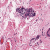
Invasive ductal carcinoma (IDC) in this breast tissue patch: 0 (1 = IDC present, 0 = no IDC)